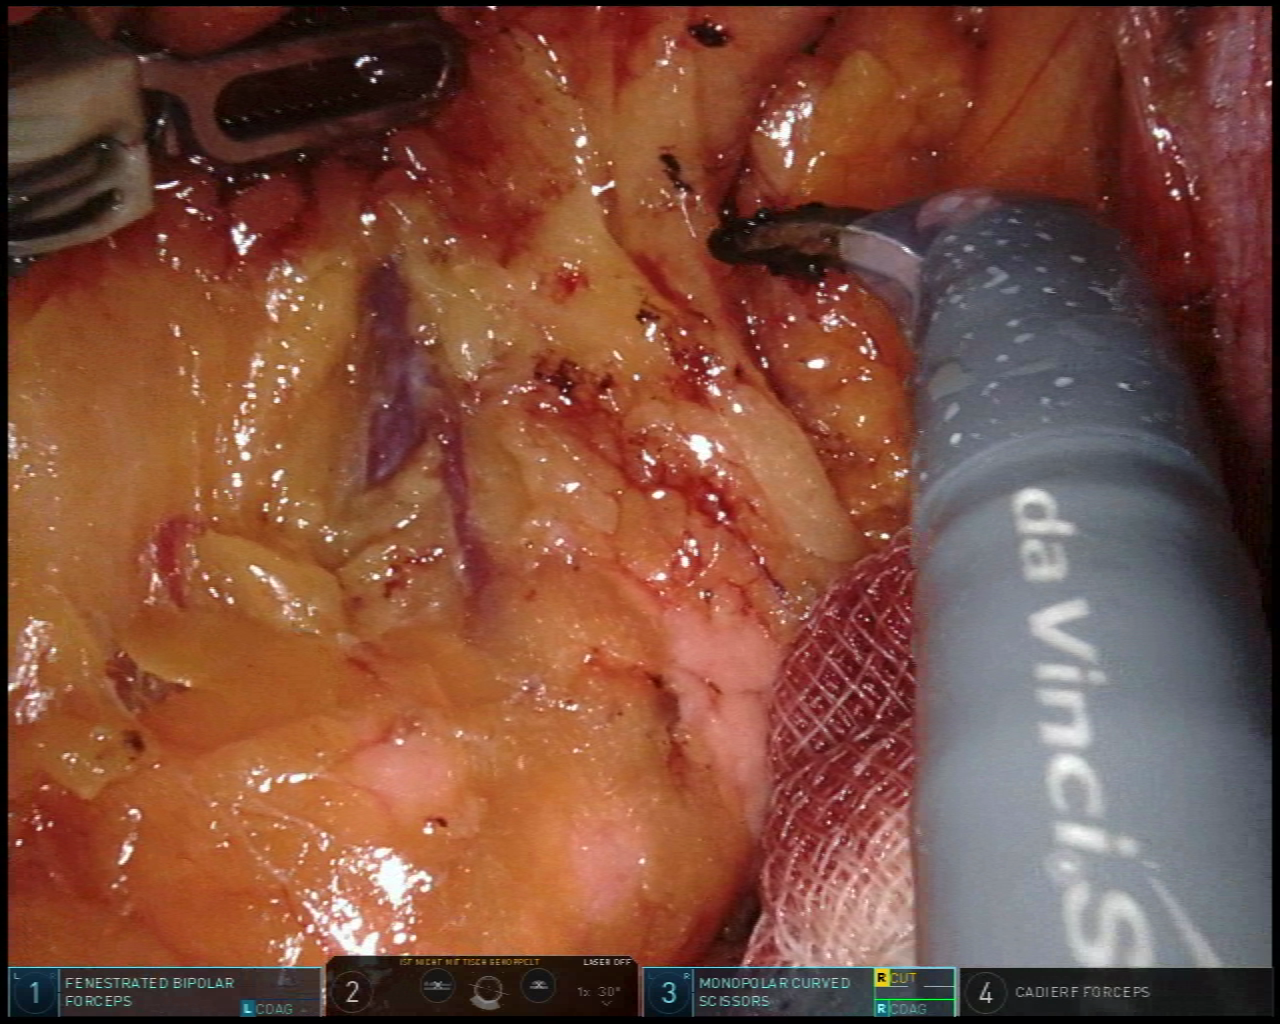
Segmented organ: pancreas
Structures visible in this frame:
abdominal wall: no
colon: no
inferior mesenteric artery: no
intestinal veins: yes
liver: no
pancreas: yes
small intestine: no
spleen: no
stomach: no
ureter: no
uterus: no
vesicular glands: no